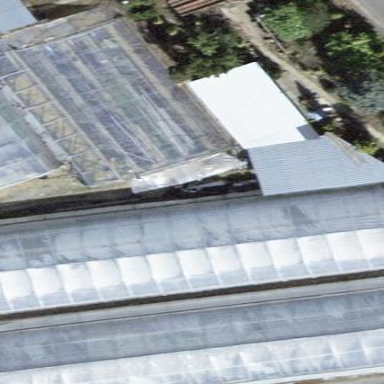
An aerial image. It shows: Greenhouse.